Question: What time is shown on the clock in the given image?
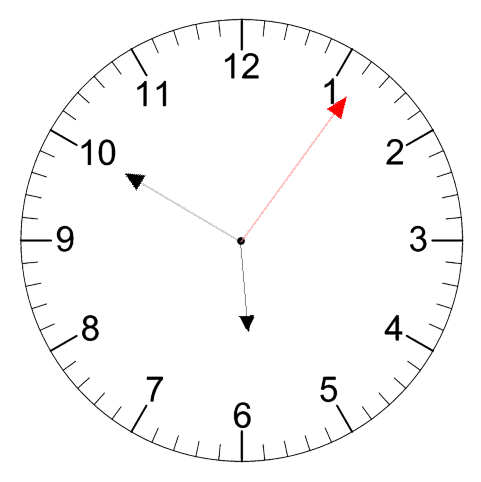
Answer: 05:50:06